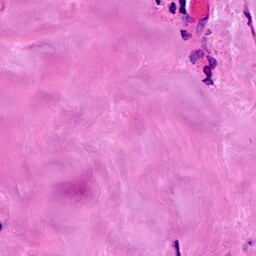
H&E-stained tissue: Breast